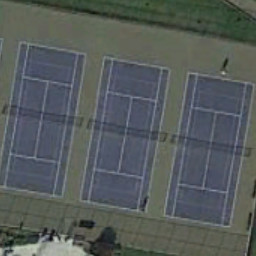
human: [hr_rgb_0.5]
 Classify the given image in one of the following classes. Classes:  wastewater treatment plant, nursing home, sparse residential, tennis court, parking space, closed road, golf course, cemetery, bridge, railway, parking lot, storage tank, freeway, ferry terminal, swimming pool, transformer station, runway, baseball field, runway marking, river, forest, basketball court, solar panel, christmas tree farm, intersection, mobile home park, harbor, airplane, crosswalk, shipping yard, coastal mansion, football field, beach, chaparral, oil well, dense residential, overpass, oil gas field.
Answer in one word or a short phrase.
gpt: tennis court